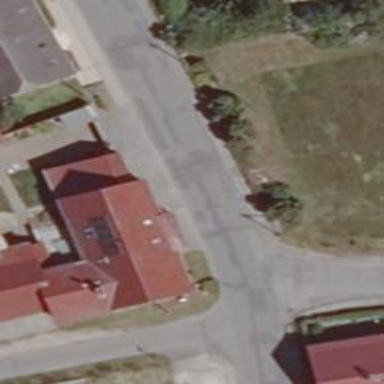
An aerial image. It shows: Tertiary road.